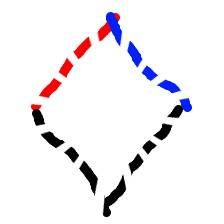
Shape: rhombus